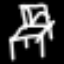
Label: chair